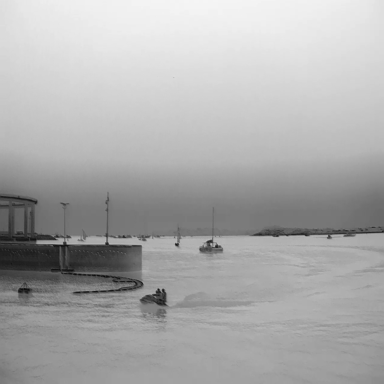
There is a canoe in the infrared image.